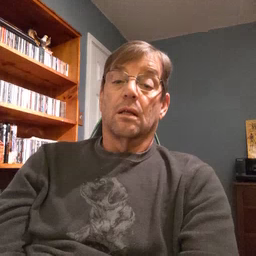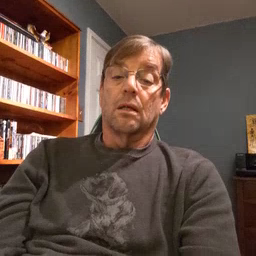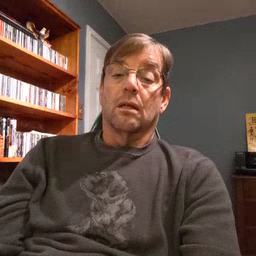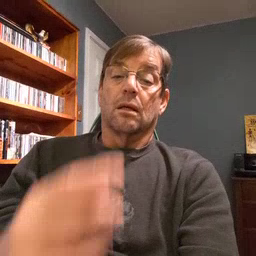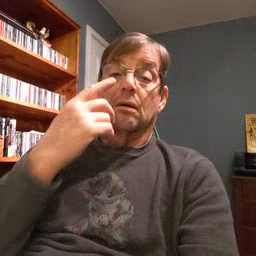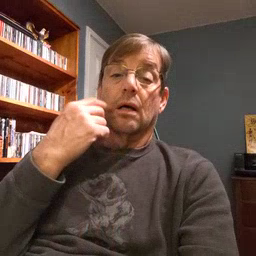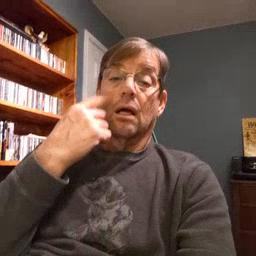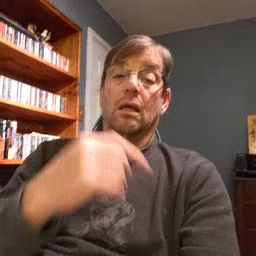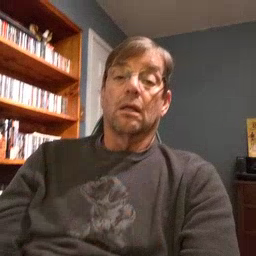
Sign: cry